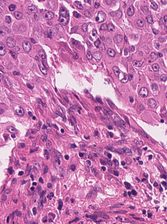
Tumor epithelial tissue: yes
Tumor-associated stroma tissue: yes
Normal tissue: no